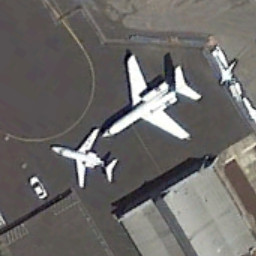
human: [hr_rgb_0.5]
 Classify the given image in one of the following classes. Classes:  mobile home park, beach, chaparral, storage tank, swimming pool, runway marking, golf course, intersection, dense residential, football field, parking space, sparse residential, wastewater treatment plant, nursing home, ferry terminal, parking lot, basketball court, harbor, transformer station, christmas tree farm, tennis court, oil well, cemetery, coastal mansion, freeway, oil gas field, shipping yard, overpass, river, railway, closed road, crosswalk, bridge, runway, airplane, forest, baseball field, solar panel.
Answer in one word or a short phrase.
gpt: airplane